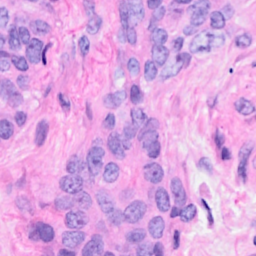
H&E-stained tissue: Breast